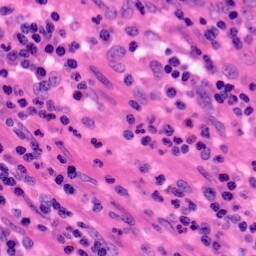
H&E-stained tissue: Colon